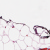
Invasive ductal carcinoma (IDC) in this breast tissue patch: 0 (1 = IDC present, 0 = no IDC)